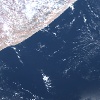
Label: water